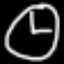
Label: clock